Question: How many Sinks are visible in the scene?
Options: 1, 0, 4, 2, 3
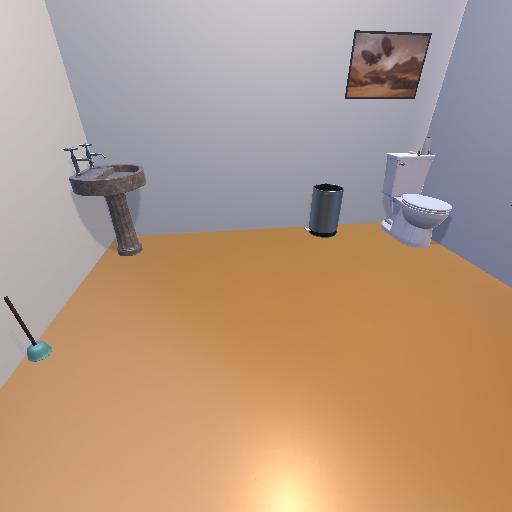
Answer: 1